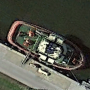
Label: civil